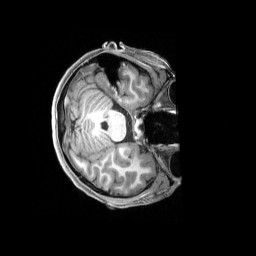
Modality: T1w
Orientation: axial
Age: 21
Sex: female
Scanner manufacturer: siemens
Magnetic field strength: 3 T
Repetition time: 2.3 s
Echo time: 0.00228 s